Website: crate-barrel
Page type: address-validator
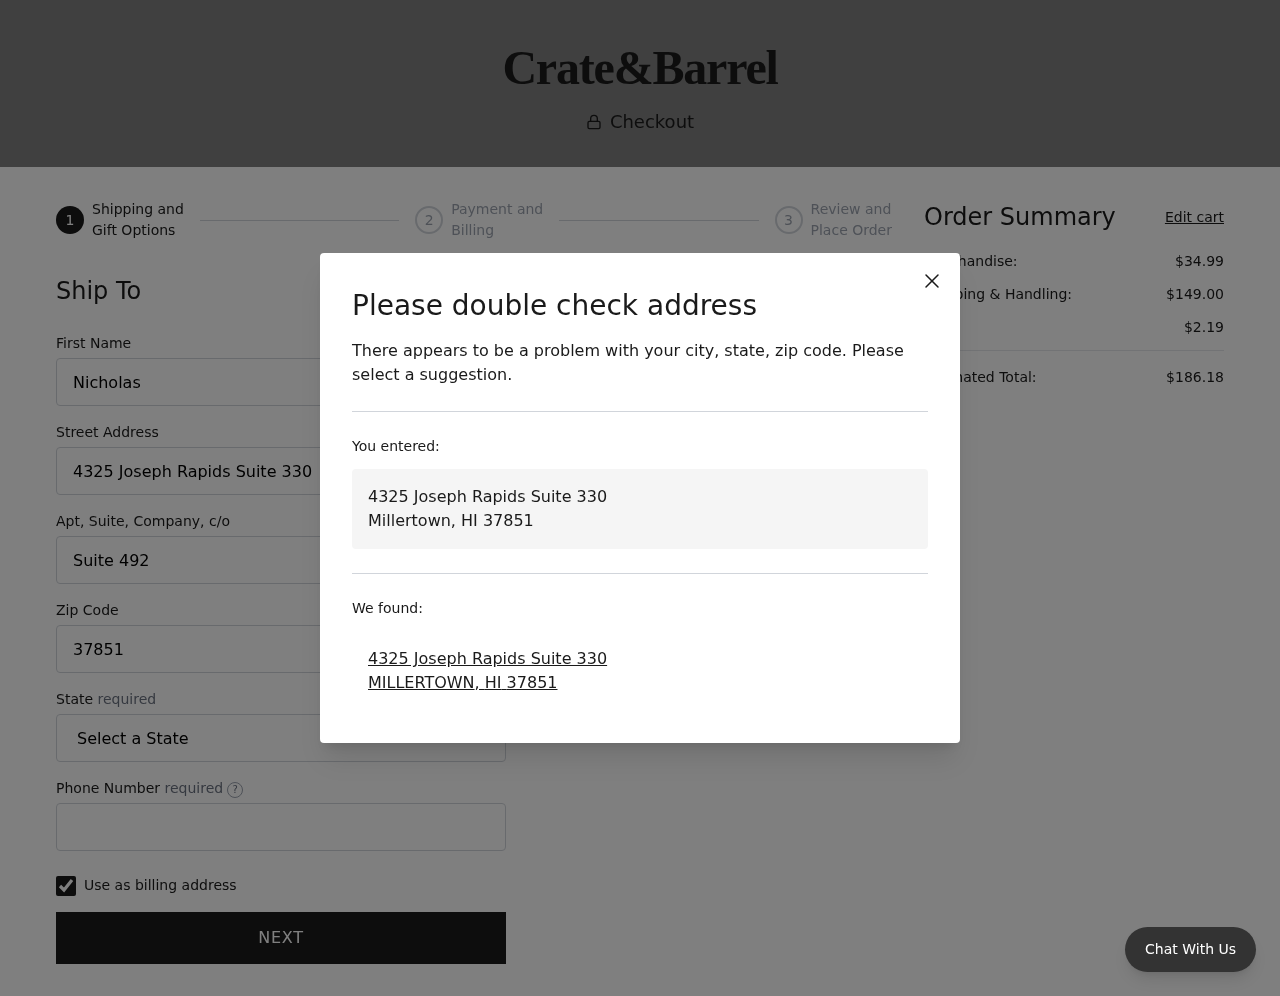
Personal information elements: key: PII_CITY
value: Millertown
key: PII_CITY
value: MILLERTOWN
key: PII_FIRSTNAME
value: Nicholas
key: PII_PHONE
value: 5985862374
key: PII_POSTCODE
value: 37851
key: PII_STATE
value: Hawaii
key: PII_STATE_ABBR
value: HI
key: PII_STREET
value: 4325 Joseph Rapids Suite 330
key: PII_STREET2
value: Suite 492
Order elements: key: ORDER_SUBTOTAL
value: $34.99
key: ORDER_SHIPPING_COST
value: $149.00
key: ORDER_TAX
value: $2.19
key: ORDER_TOTAL
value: $186.18